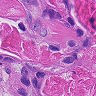
Metastatic tissue present: yes